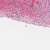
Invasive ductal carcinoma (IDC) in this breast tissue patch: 0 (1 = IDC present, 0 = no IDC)